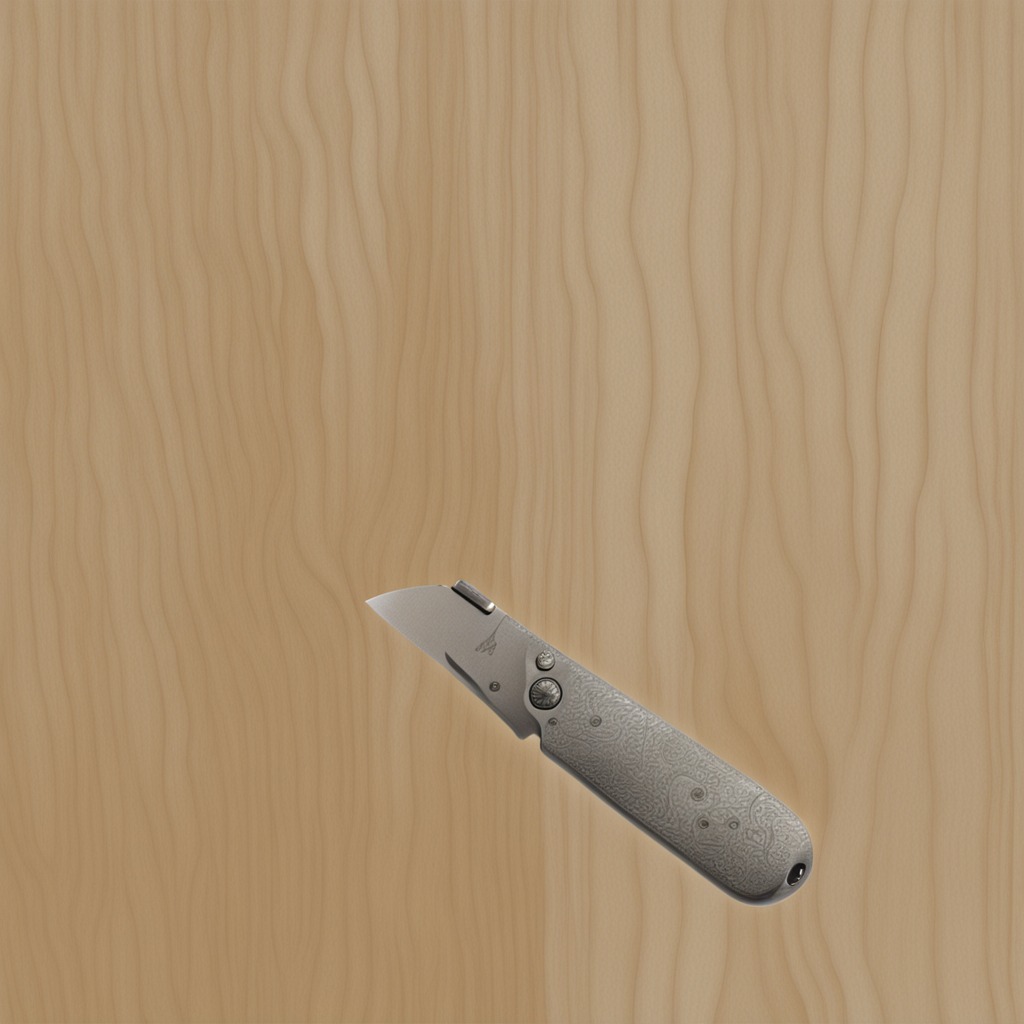
A utility knife is lying on the plywood surface.